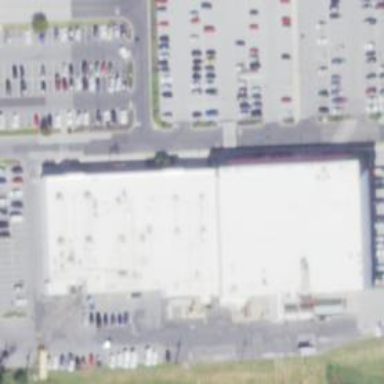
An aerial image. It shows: Retail building housing supermarket.